Question: Hi all I am using montage command of matlab to display images. However I am facing a problem. The command that I use is given below:
'''
dirOutput = dir('C:\Users\DELL\Desktop\book chapter\Journal chan vese\robust
contour initialization\book for document\4 phase\*.jpg');
fileNames = {dirOutput.name}'
montage(fileNames, 'Size', [1 6]);
export_fig combined1.jpg -r300
'''
I have 6 images (all grayscale). However, the command prompt immediately
'''
//Error using montage>getImagesFromFiles (line 349)
//FILENAMES must contain images that are the same size.
//Error in montage>parse_inputs (line 225)
// [I,cmap] = getImagesFromFiles(varargin{1});
//Error in montage (line 112)
//[I,cmap,mSize,indices,displayRange] = parse_inputs(varargin{:});
//Error in montage_pics (line 3)
//montage(fileNames, 'Size', [1 6]);
'''
I am even uploading some of my images here:

As can be seen clearly, . I then read the image size and they are as follows:
So some of the images are treated as indeed colour images.
My question is how to use the montage command for such images. Another problem is that montage command always needs images of similar sizes. So I wanted to avoid this loopholes.
Of course I could use a software tool to convert the images to the required format but that is a bad way to work. I believe the below code if added to my original code will solve this problem
'''
%Read Each Image
I=imread('image');
I=imresize(I,[128 128]);
I=I(:,:,1);
%Apply montage command
'''
. Please help me to solve this problem. Thanks in advance guys for your valuable suggestions and help.
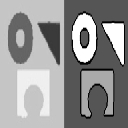
Answer: To montage you have to make sure
- - -
.
'''
images={'eight.tif','fabric.png','football.jpg'};
%intended size
ssize=128;
%preallocation
IALL=zeros(ssize,ssize,1,numel(images));
for idx=1:numel(images)
%get image, ensure double to avoid issues with different colour depths
I=im2double(imread(images{idx}));
%resize
I=imresize(I,[ssize,ssize]);
%if rgb, change to gray
if size(I,3)>1 %rgb image
I=rgb2gray(I);
end
%insert
IALL(:,:,:,idx)=I;
end
montage(IALL);
'''